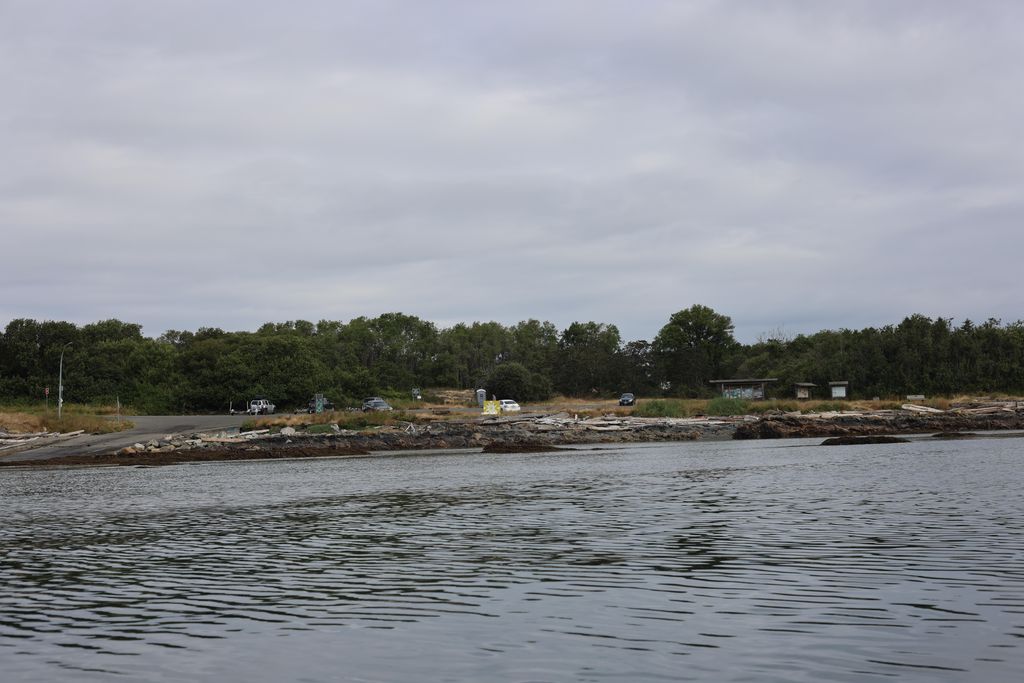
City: victoria